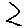
Label: zigzag